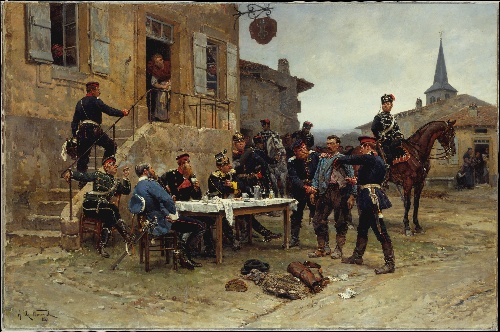
Title: The Dispatch-Bearer
Artist: Alphonse-Marie-Adolphe de Neuville
Artist bio: French, Saint-Omer 1835–1885 Paris
Date: 1880
Object type: Painting
Classification: Paintings
Medium: Oil on canvas
Dimensions: 51 1/4 x 84 in. (130.2 x 213.4 cm)
Department: European Paintings
Credit line: Bequest of Collis P. Huntington, 1900
Accession year: 1925
Repository: Metropolitan Museum of Art, New York, NY
Tags: Horses|Soldiers|Men|Smoking|Drinking